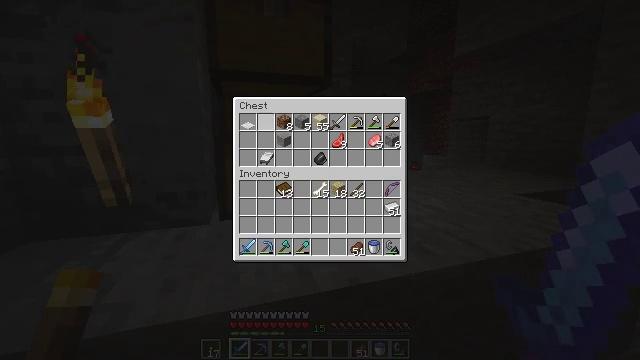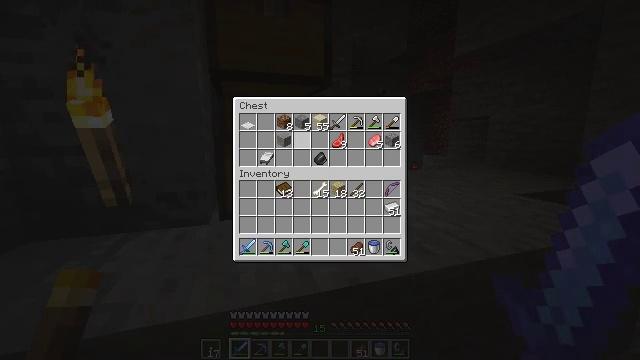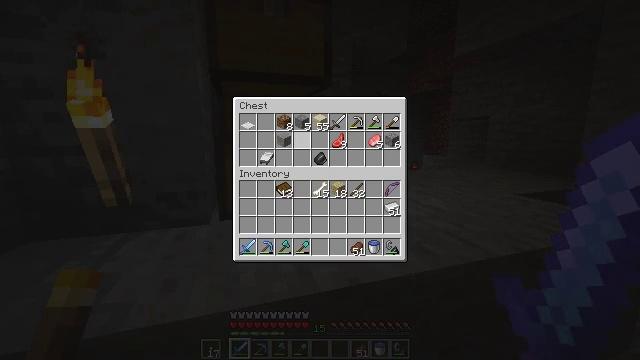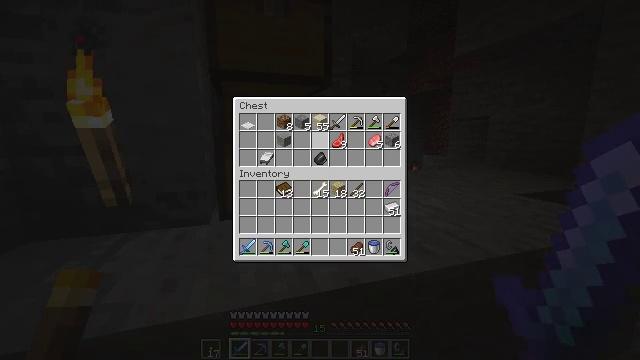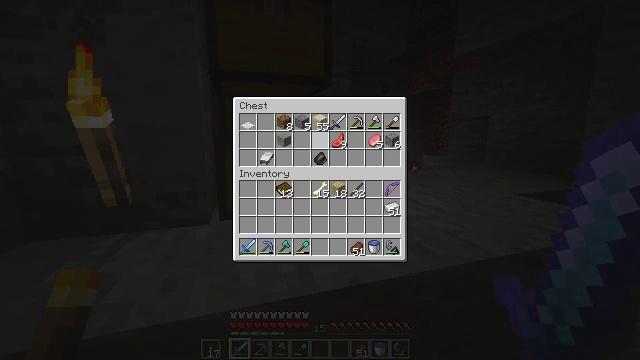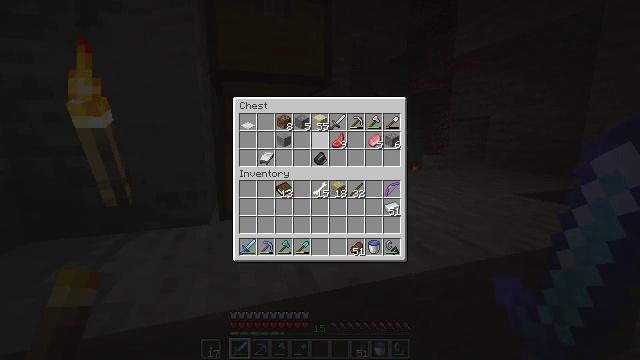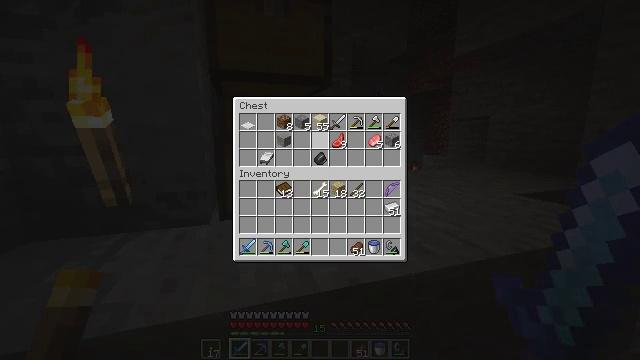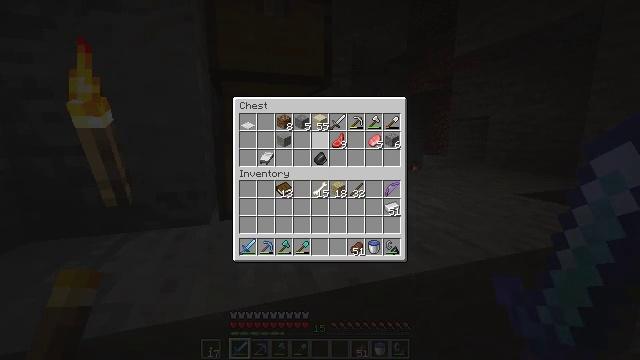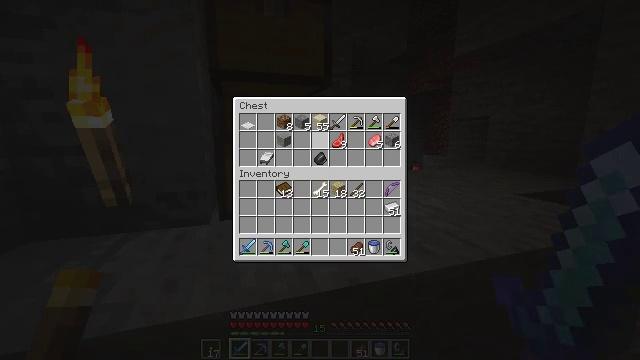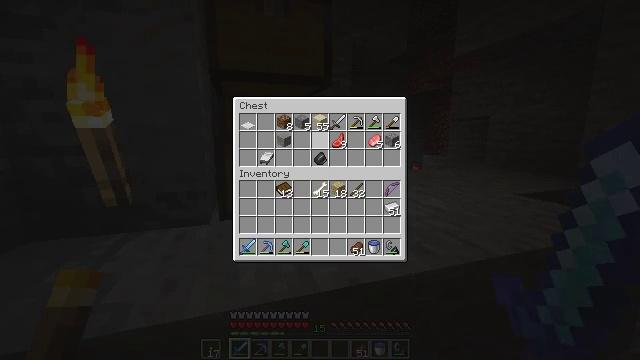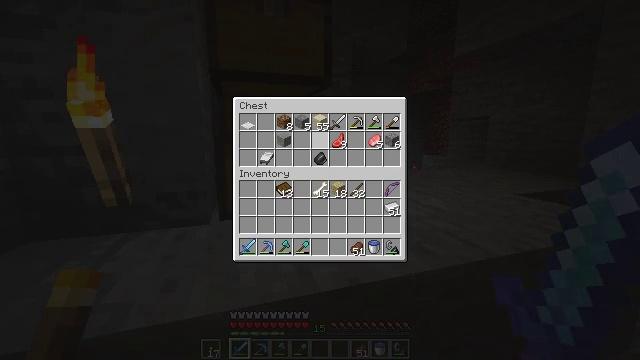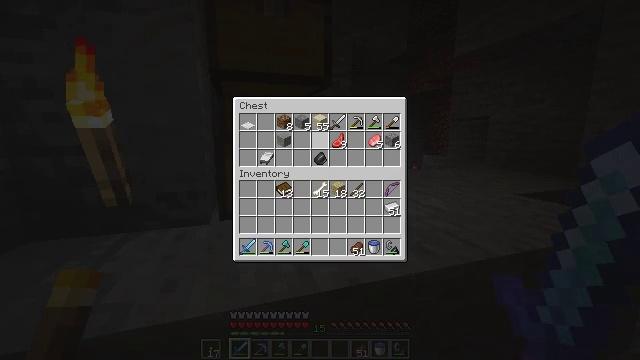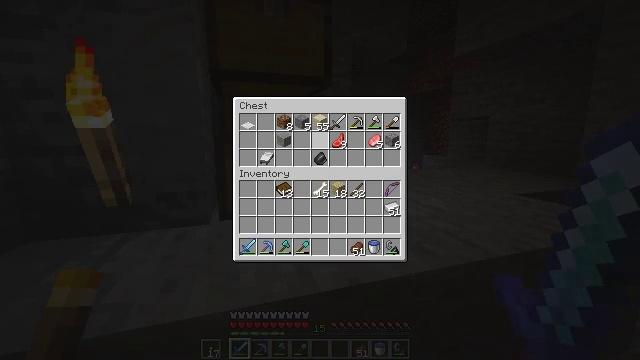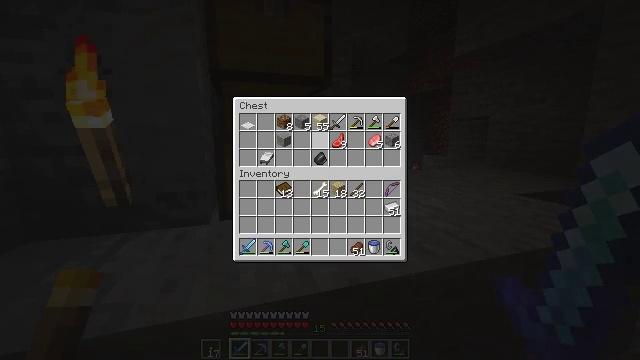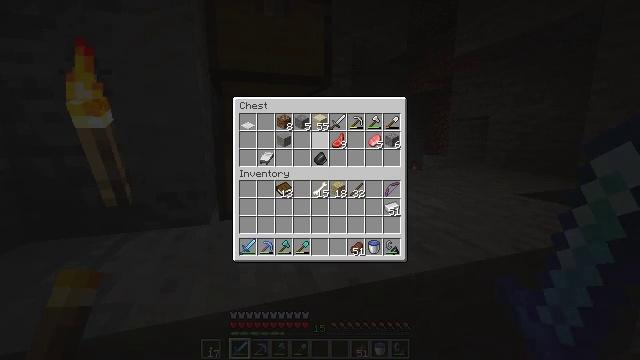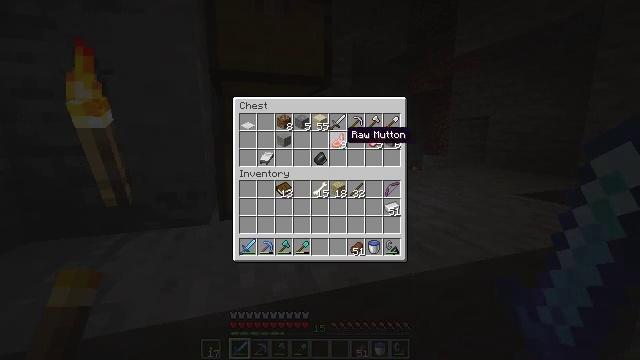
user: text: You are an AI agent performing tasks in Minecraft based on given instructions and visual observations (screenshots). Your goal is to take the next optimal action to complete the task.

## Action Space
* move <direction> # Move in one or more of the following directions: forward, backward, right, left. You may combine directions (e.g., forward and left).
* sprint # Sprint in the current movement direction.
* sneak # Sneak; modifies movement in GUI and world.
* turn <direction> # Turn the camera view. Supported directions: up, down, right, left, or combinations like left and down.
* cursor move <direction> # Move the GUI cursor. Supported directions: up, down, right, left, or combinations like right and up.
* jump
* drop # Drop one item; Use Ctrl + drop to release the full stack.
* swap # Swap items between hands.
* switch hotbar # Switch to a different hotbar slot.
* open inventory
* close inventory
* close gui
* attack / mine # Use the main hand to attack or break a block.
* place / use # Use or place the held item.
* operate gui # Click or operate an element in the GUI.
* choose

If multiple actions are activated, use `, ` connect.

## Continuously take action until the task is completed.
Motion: motion action
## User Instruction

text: Combine birch planks in the crafting table for a birch trapdoor.
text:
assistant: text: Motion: turn right and down
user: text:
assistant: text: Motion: no_op
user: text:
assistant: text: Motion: turn right
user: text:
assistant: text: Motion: no_op
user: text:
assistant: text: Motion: no_op
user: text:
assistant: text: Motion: no_op
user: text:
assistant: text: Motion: no_op
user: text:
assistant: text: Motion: no_op
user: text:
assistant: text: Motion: no_op
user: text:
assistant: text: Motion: no_op
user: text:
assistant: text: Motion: no_op
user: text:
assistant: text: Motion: no_op
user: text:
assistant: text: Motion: no_op
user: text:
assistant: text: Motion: no_op
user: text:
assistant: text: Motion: turn right and down
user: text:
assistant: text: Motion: turn right and down
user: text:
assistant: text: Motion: no_op
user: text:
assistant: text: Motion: no_op
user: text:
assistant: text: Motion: no_op
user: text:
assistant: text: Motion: no_op
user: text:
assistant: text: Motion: no_op
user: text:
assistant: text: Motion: no_op
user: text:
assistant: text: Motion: no_op
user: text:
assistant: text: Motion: no_op
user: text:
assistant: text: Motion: no_op
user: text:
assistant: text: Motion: no_op
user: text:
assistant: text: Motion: no_op
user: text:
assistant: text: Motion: no_op
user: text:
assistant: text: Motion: no_op
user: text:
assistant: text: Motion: no_op